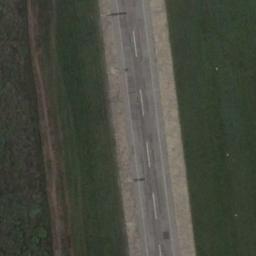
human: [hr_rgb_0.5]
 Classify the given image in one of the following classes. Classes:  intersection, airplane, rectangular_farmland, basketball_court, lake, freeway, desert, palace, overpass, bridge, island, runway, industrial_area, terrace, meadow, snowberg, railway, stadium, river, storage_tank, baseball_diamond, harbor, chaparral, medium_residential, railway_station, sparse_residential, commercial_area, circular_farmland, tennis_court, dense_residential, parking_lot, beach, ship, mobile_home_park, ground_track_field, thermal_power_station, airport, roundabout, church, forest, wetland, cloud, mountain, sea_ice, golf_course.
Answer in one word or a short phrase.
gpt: runway